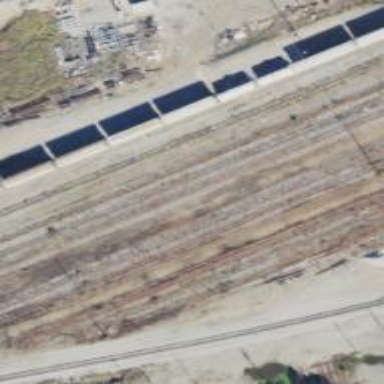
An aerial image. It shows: Railway yard.